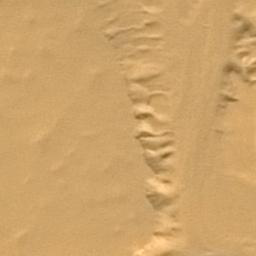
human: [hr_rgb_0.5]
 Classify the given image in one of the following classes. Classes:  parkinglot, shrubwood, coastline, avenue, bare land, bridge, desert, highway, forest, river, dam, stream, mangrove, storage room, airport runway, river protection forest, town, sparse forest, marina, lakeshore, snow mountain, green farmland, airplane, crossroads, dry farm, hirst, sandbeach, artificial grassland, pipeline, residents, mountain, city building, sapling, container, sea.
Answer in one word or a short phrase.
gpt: desert